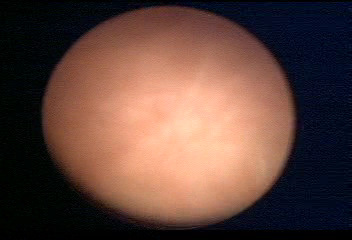
Modality: WLC
Class: Normal mucosa
Bladder cancer association: No